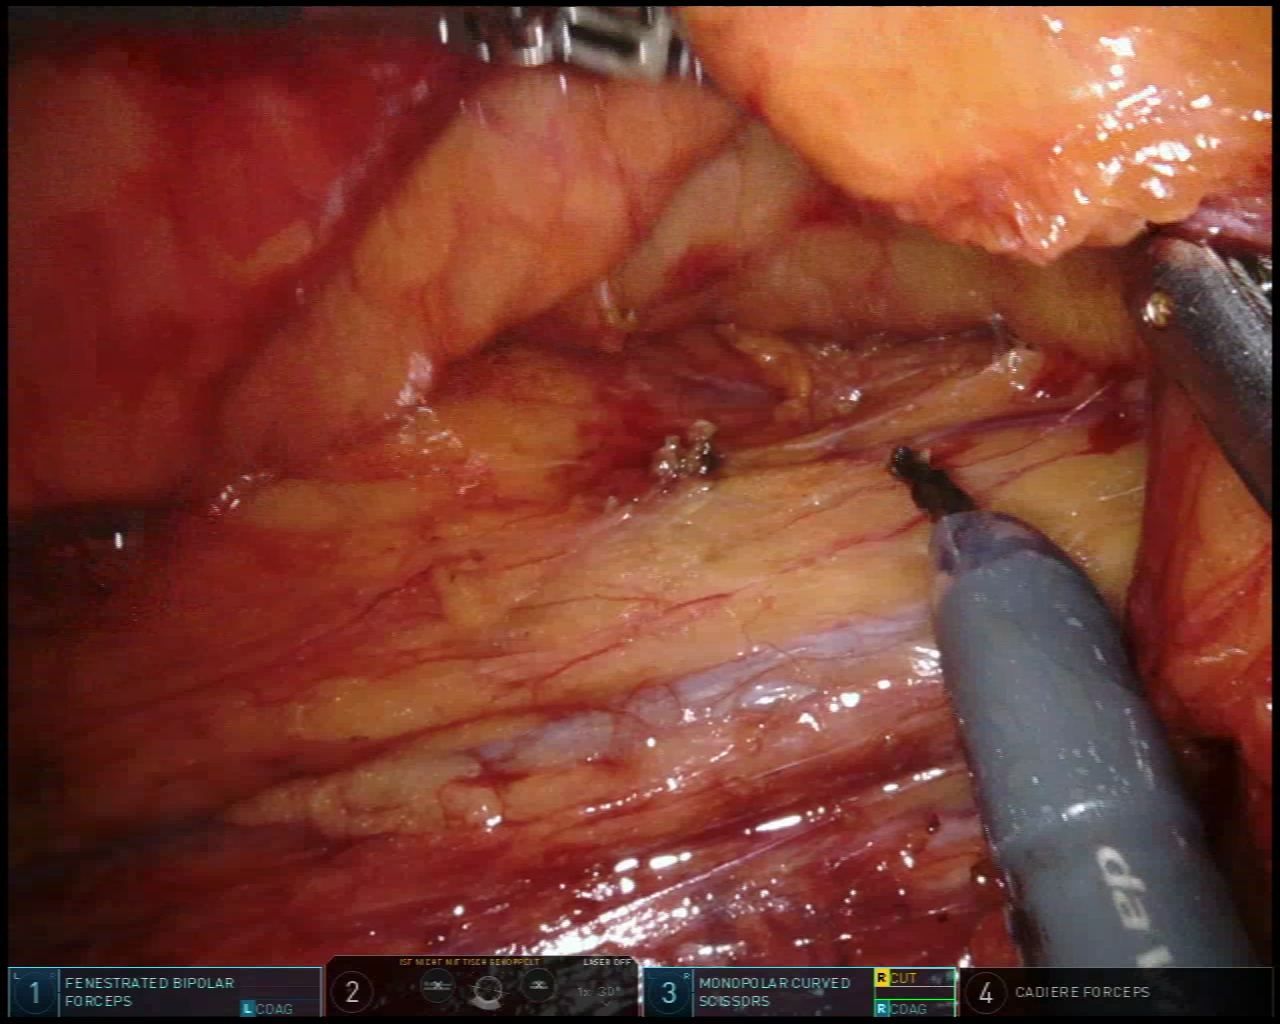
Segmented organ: ureter
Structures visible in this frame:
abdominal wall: no
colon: no
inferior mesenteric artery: no
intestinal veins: no
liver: no
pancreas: no
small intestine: no
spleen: no
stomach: no
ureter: yes
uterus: no
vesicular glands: no